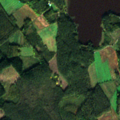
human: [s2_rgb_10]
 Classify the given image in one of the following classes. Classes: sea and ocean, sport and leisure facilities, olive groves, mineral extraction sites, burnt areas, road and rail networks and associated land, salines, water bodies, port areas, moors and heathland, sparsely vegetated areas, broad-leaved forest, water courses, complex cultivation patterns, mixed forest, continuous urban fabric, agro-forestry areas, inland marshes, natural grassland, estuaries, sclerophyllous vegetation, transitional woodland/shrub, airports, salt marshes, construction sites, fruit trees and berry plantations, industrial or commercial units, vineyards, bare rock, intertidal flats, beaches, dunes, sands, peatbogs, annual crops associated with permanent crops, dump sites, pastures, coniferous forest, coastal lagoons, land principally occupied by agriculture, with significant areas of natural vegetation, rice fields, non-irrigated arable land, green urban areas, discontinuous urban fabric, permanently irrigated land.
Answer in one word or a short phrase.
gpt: non-irrigated arable land, land principally occupied by agriculture, with significant areas of natural vegetation, coniferous forest, mixed forest, water bodies